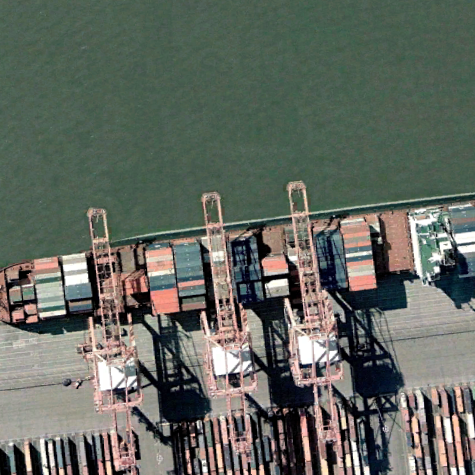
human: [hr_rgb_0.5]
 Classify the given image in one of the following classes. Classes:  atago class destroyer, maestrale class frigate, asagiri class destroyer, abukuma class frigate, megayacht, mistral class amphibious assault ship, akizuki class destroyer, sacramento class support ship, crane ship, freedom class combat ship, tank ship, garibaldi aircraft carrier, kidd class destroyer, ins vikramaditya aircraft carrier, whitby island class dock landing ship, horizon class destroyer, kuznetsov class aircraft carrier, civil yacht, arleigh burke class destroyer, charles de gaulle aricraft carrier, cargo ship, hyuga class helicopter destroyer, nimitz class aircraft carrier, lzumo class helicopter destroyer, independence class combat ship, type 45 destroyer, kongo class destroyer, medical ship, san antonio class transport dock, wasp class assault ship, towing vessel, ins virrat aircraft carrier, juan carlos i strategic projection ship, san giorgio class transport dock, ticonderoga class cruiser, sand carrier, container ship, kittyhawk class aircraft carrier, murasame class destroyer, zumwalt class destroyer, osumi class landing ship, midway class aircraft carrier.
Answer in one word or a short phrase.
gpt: Container ship